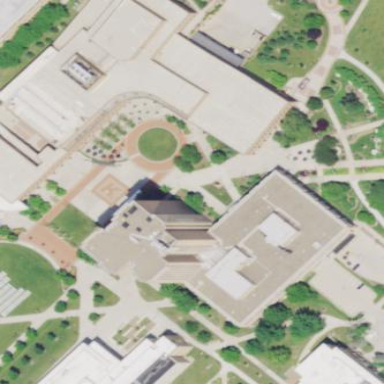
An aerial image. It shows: Modern tan library building.